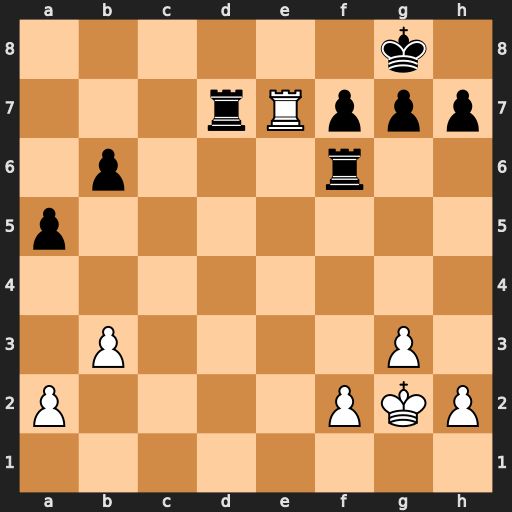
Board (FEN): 6k1/3rRppp/1p3r2/p7/8/1P4P1/P4PKP/8
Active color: w
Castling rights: -
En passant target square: -
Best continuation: Re8#